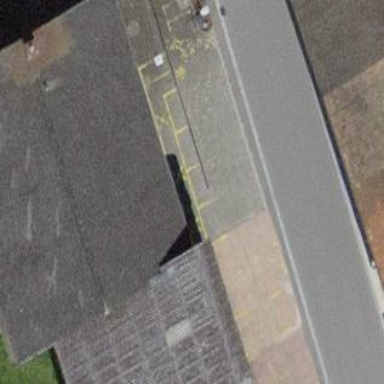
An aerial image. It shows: Hardware shop located inside building.